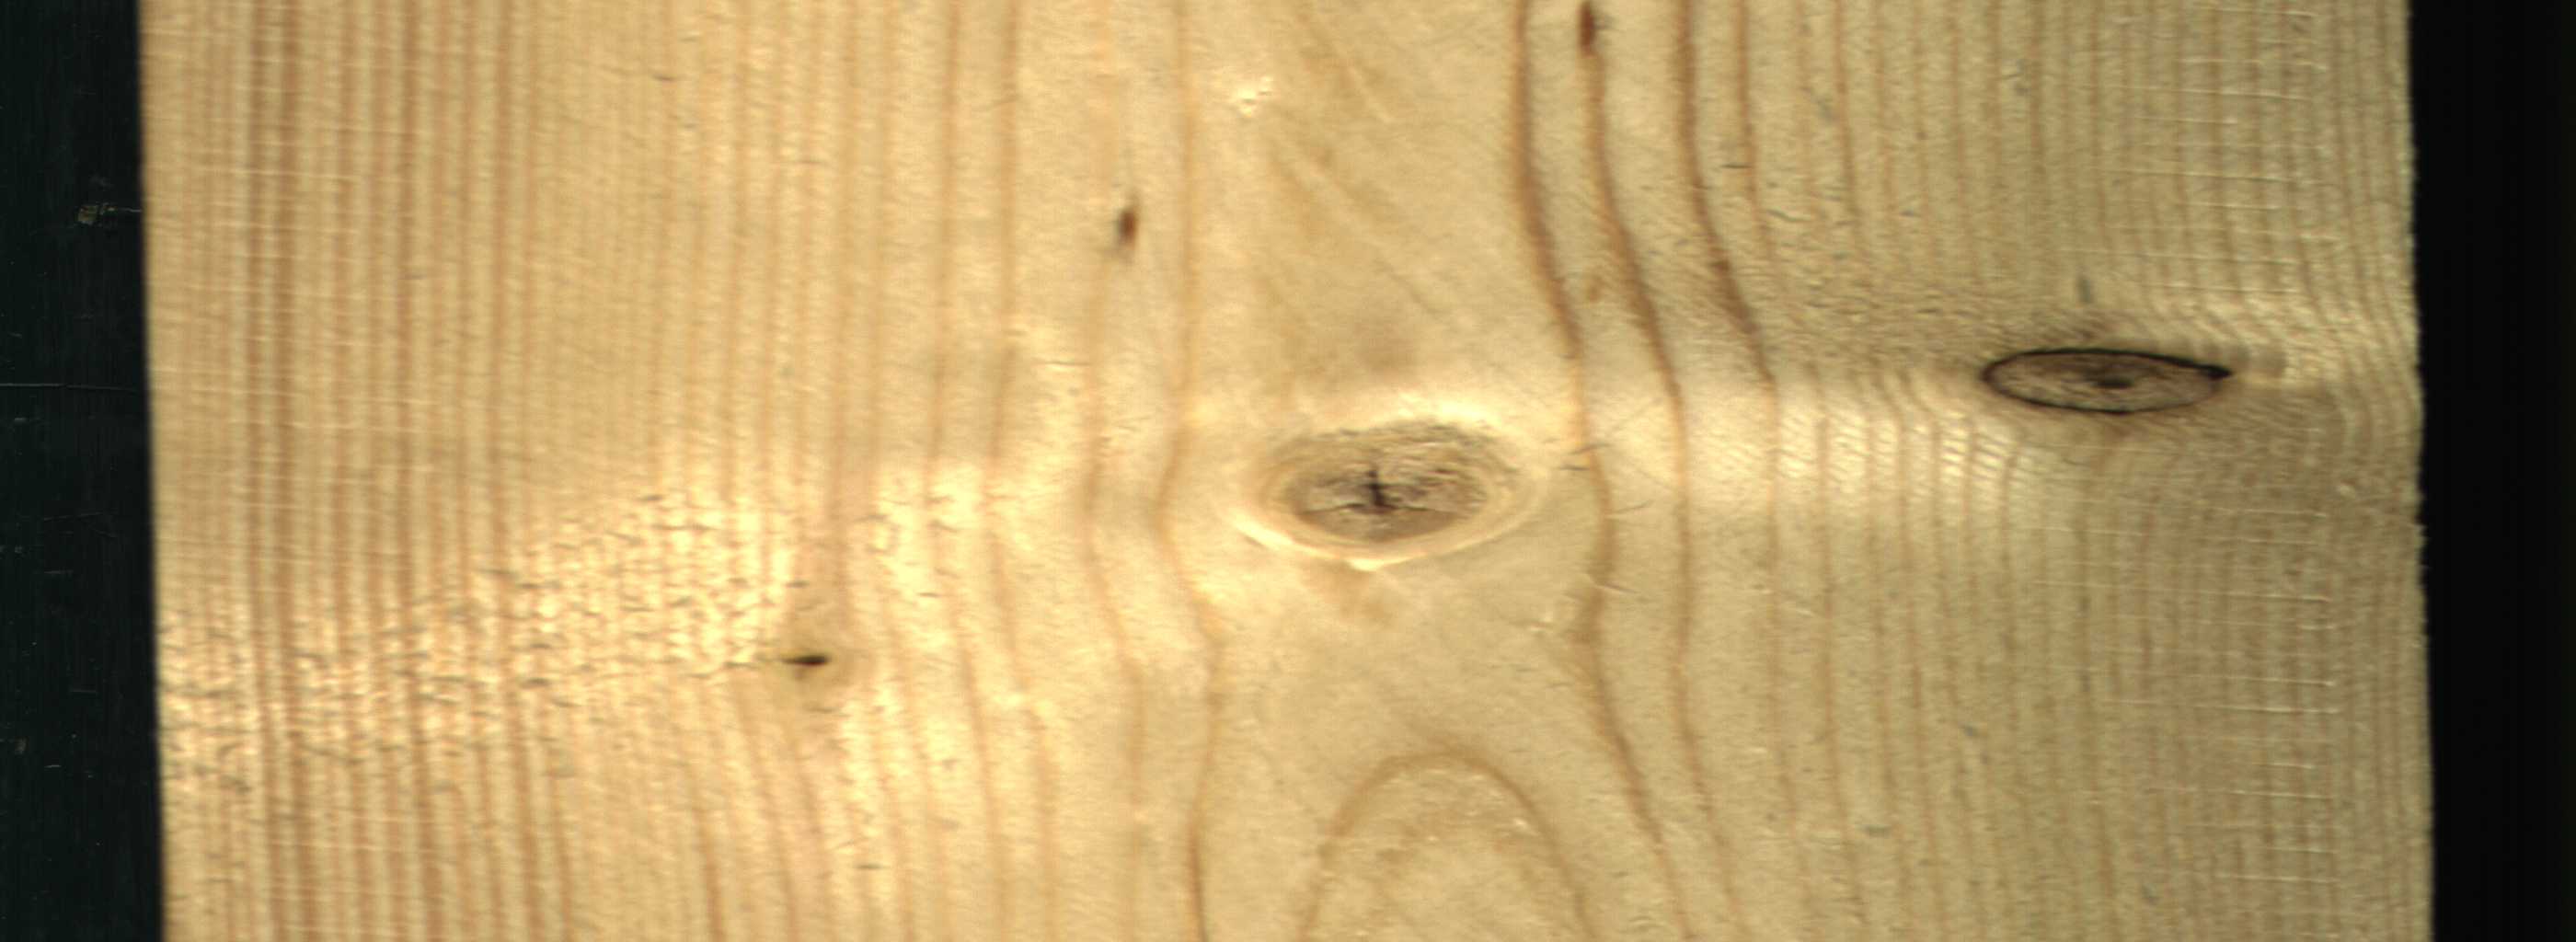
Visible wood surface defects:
knot_with_crack
Dead_Knot
Dead_Knot